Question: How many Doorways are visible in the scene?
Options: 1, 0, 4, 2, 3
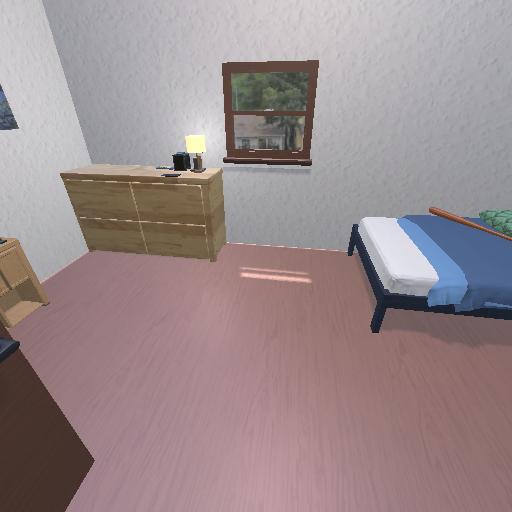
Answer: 1